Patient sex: F
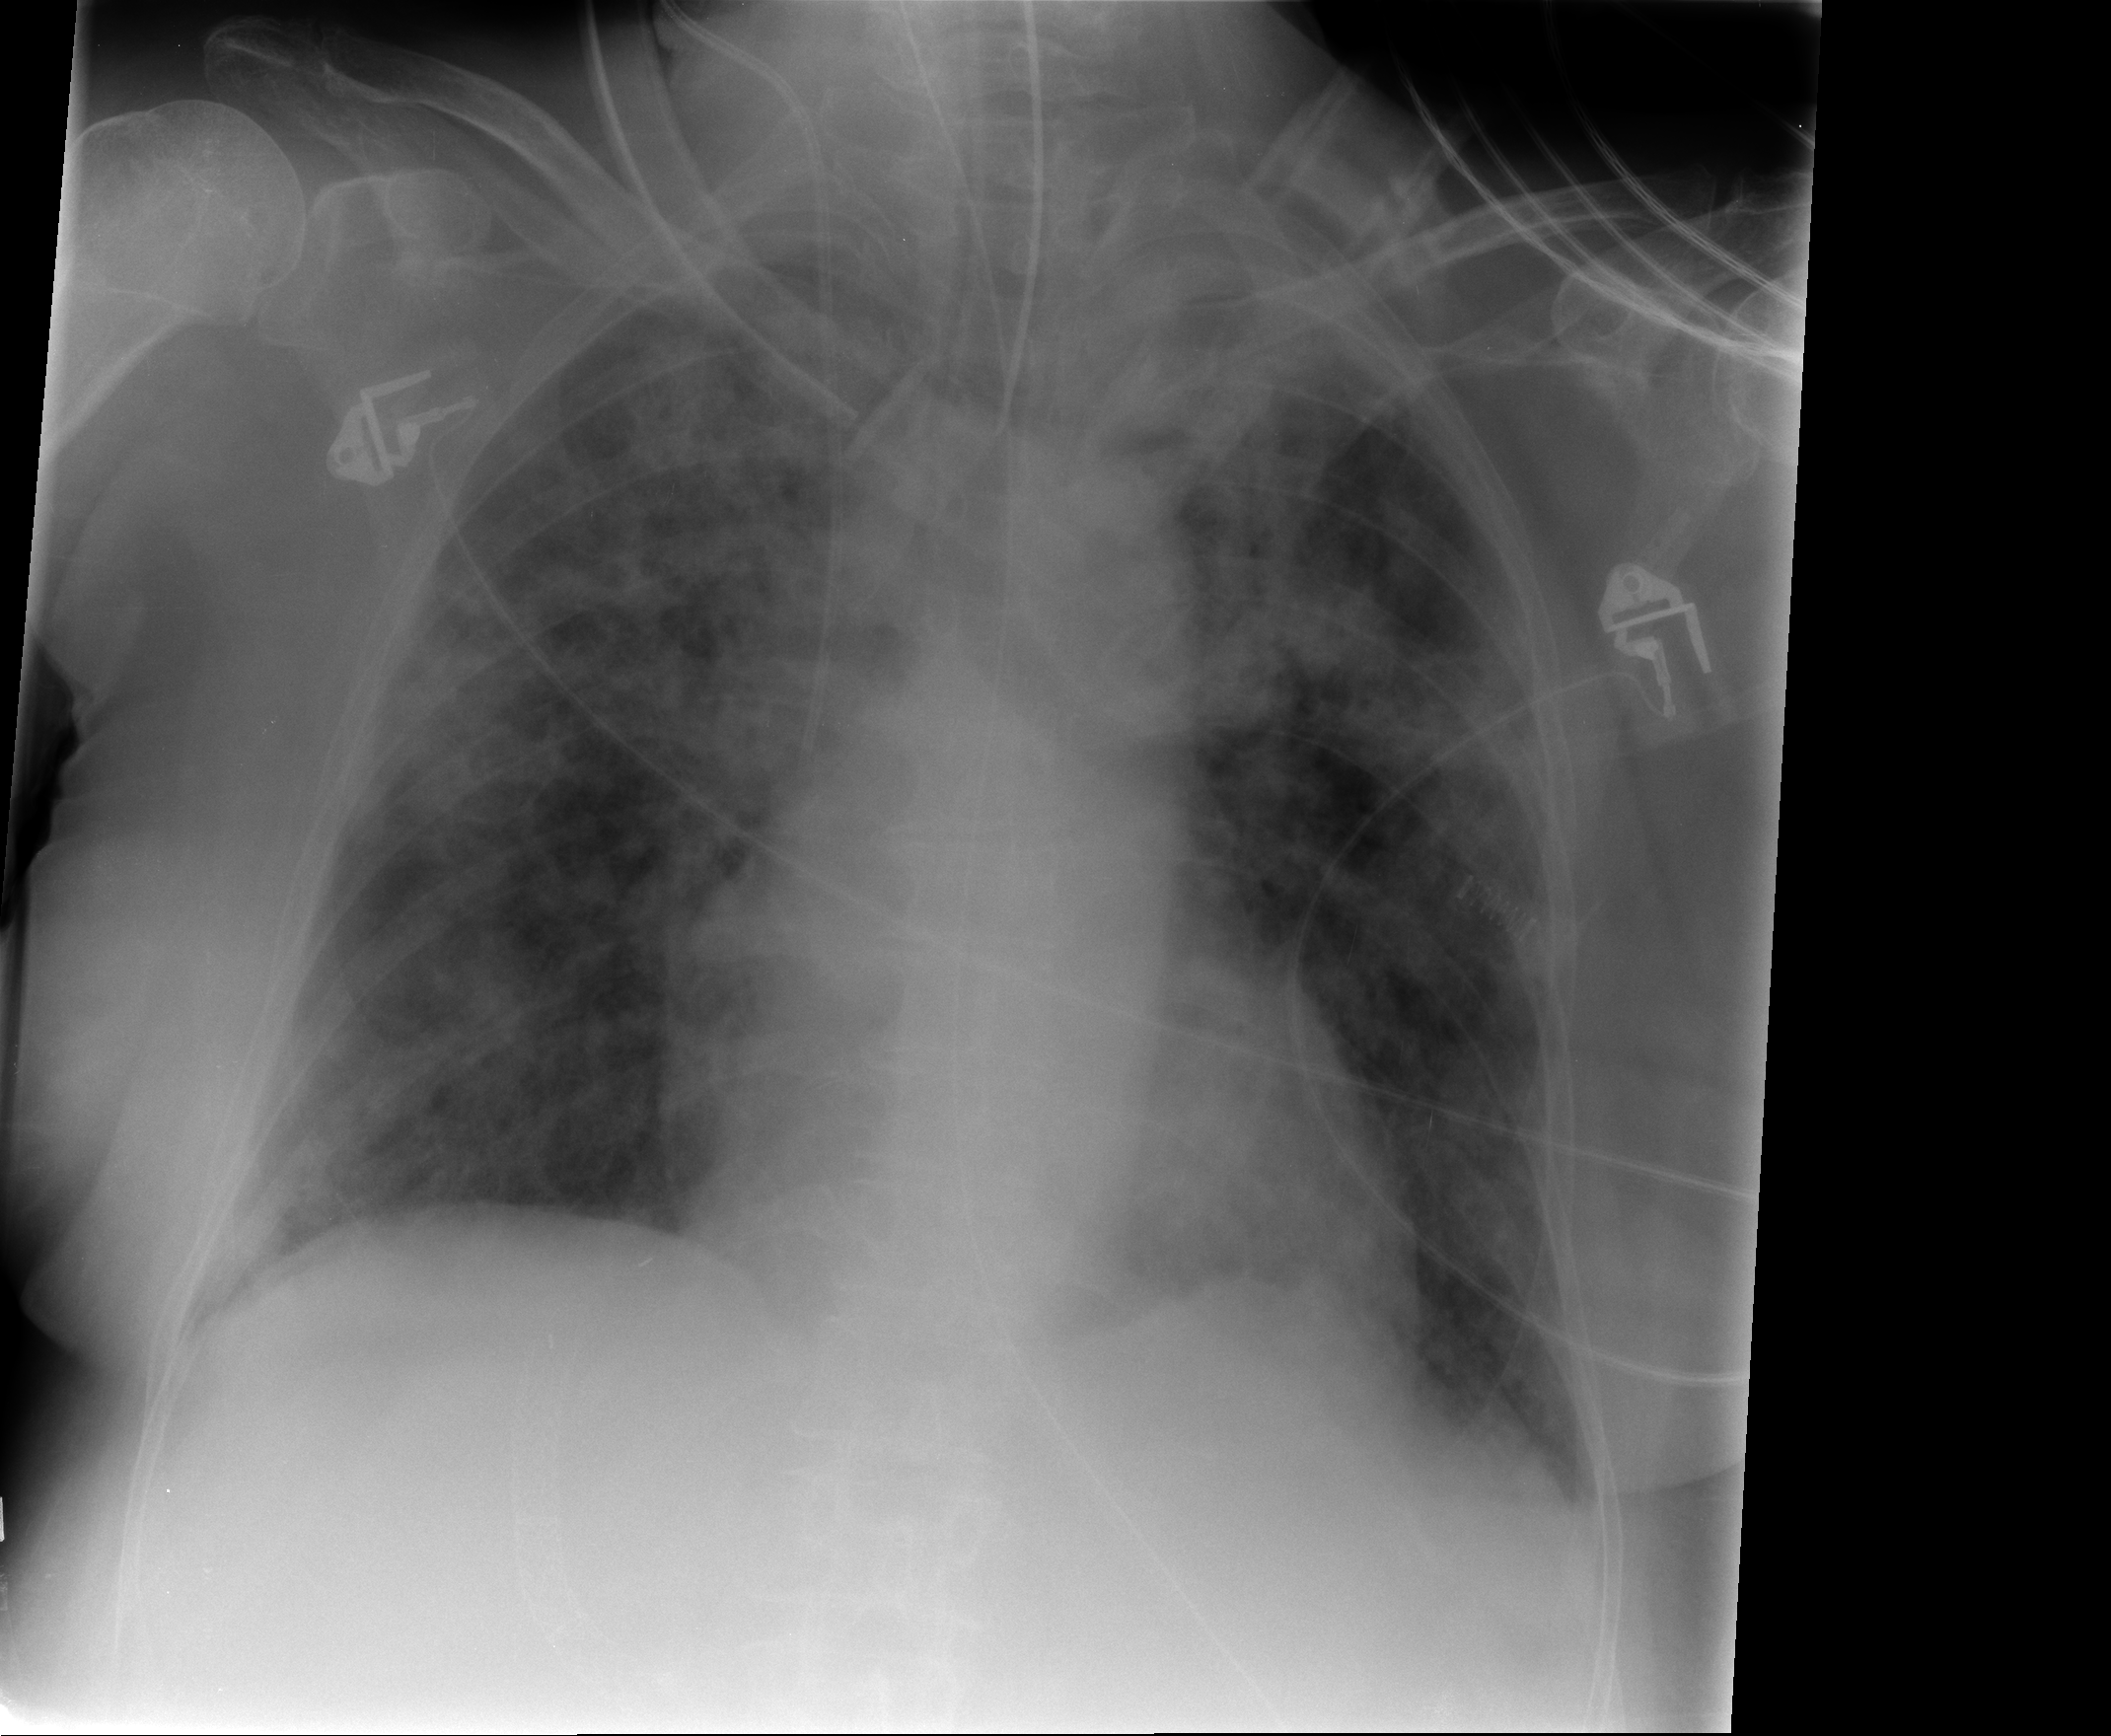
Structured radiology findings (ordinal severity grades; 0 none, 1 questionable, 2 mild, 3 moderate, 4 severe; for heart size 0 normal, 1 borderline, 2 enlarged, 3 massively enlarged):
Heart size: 0
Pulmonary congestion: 0
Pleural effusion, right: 0
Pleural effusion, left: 1
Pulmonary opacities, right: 3
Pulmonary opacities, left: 3
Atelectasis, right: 2
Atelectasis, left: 2